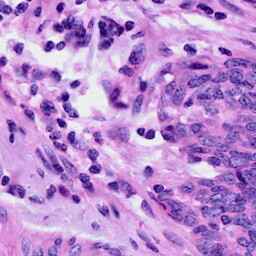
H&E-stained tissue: Cervix